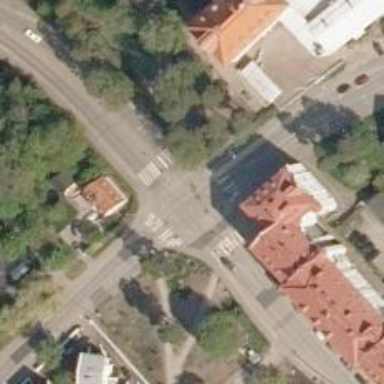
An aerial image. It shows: Tertiary road with asphalt surface and junction.